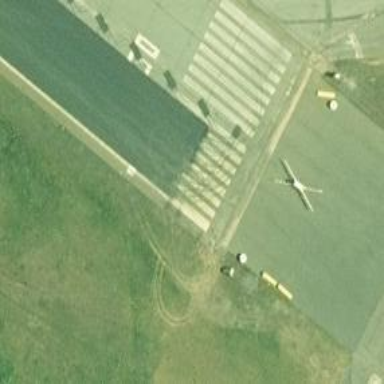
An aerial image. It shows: View of the airport threshold.